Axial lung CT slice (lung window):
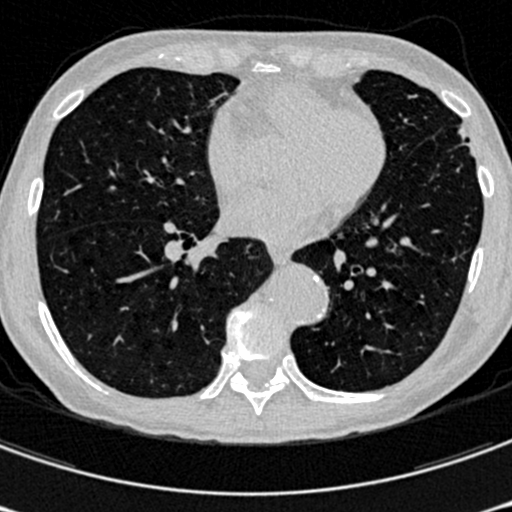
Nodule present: no